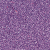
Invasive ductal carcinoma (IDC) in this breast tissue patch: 1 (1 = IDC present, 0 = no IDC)